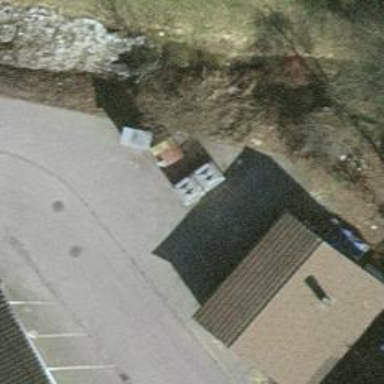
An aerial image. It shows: Recycling container at amenity designated for recycling.